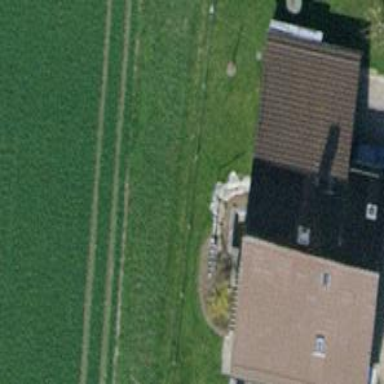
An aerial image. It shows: Detached building with tile roof.